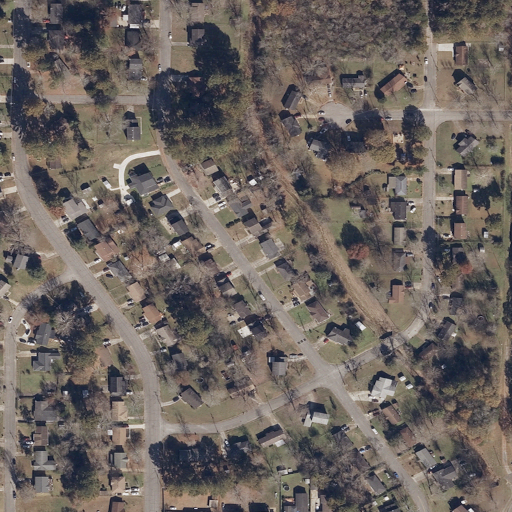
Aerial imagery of valley in Alabama named Jude Hollow containing low intensity development, open development, evergreen forest, medium intensity development, and mixed forest